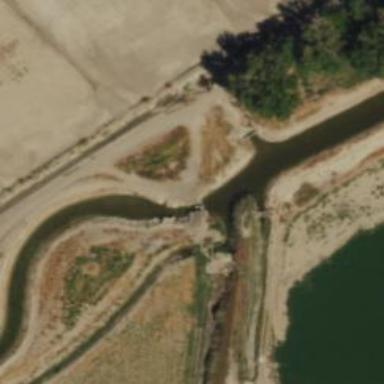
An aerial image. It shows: Sluice gate on the waterway.